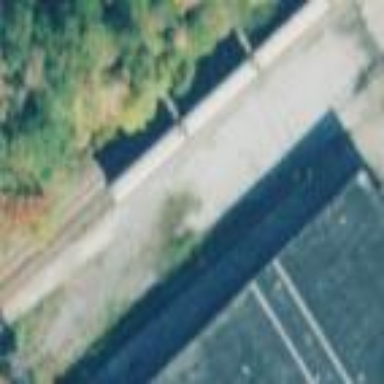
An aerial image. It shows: Service road next to railway site.